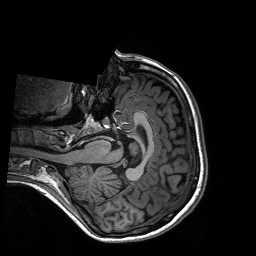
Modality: T1w
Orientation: axial
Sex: female
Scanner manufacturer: siemens
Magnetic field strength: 3 T
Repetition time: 2.3 s
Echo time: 0.00197 s